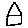
Label: house